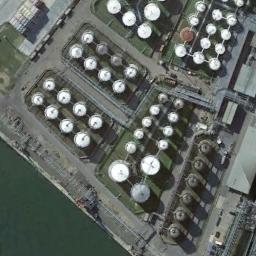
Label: storage_tank